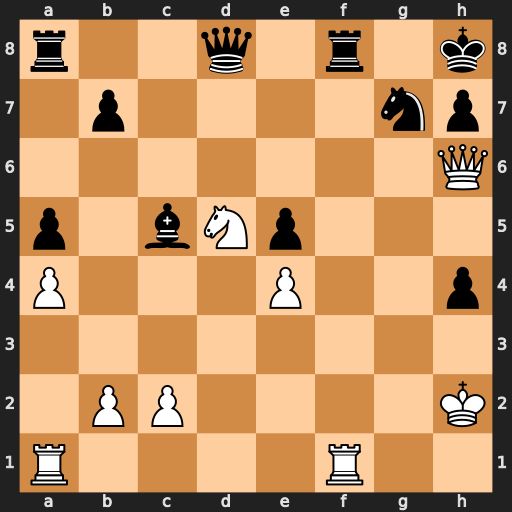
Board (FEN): r2q1r1k/1p4np/7Q/p1bNp3/P3P2p/8/1PP4K/R4R2
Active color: w
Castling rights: -
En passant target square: -
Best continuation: Rxf8+ Qxf8 Nf6 Qxf6 Qxf6